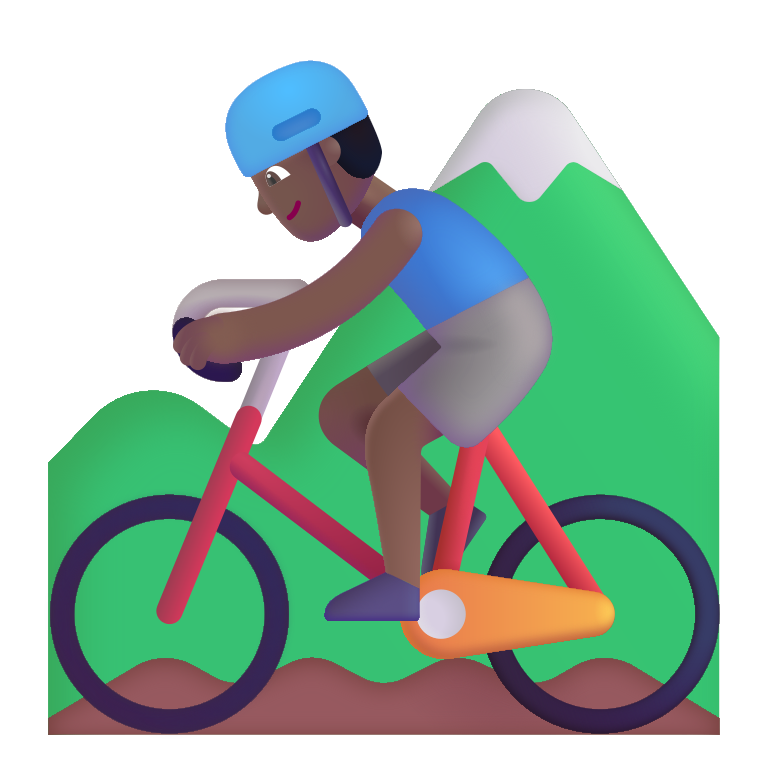
man mountain biking color  dark